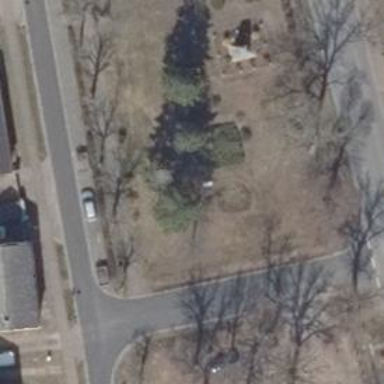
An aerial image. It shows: Memorial site with historic significance.